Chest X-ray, AP view. Patient: 57 years old, sex F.
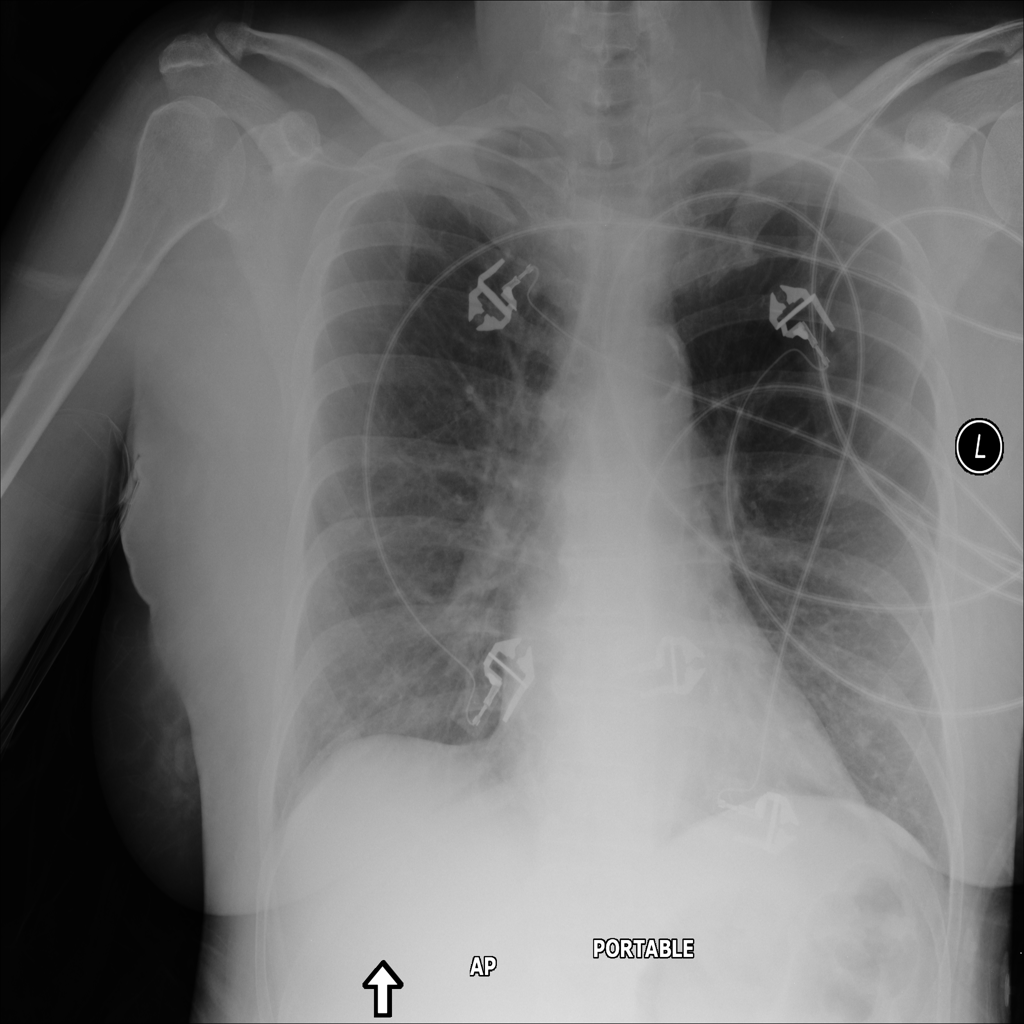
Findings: No Finding